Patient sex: F
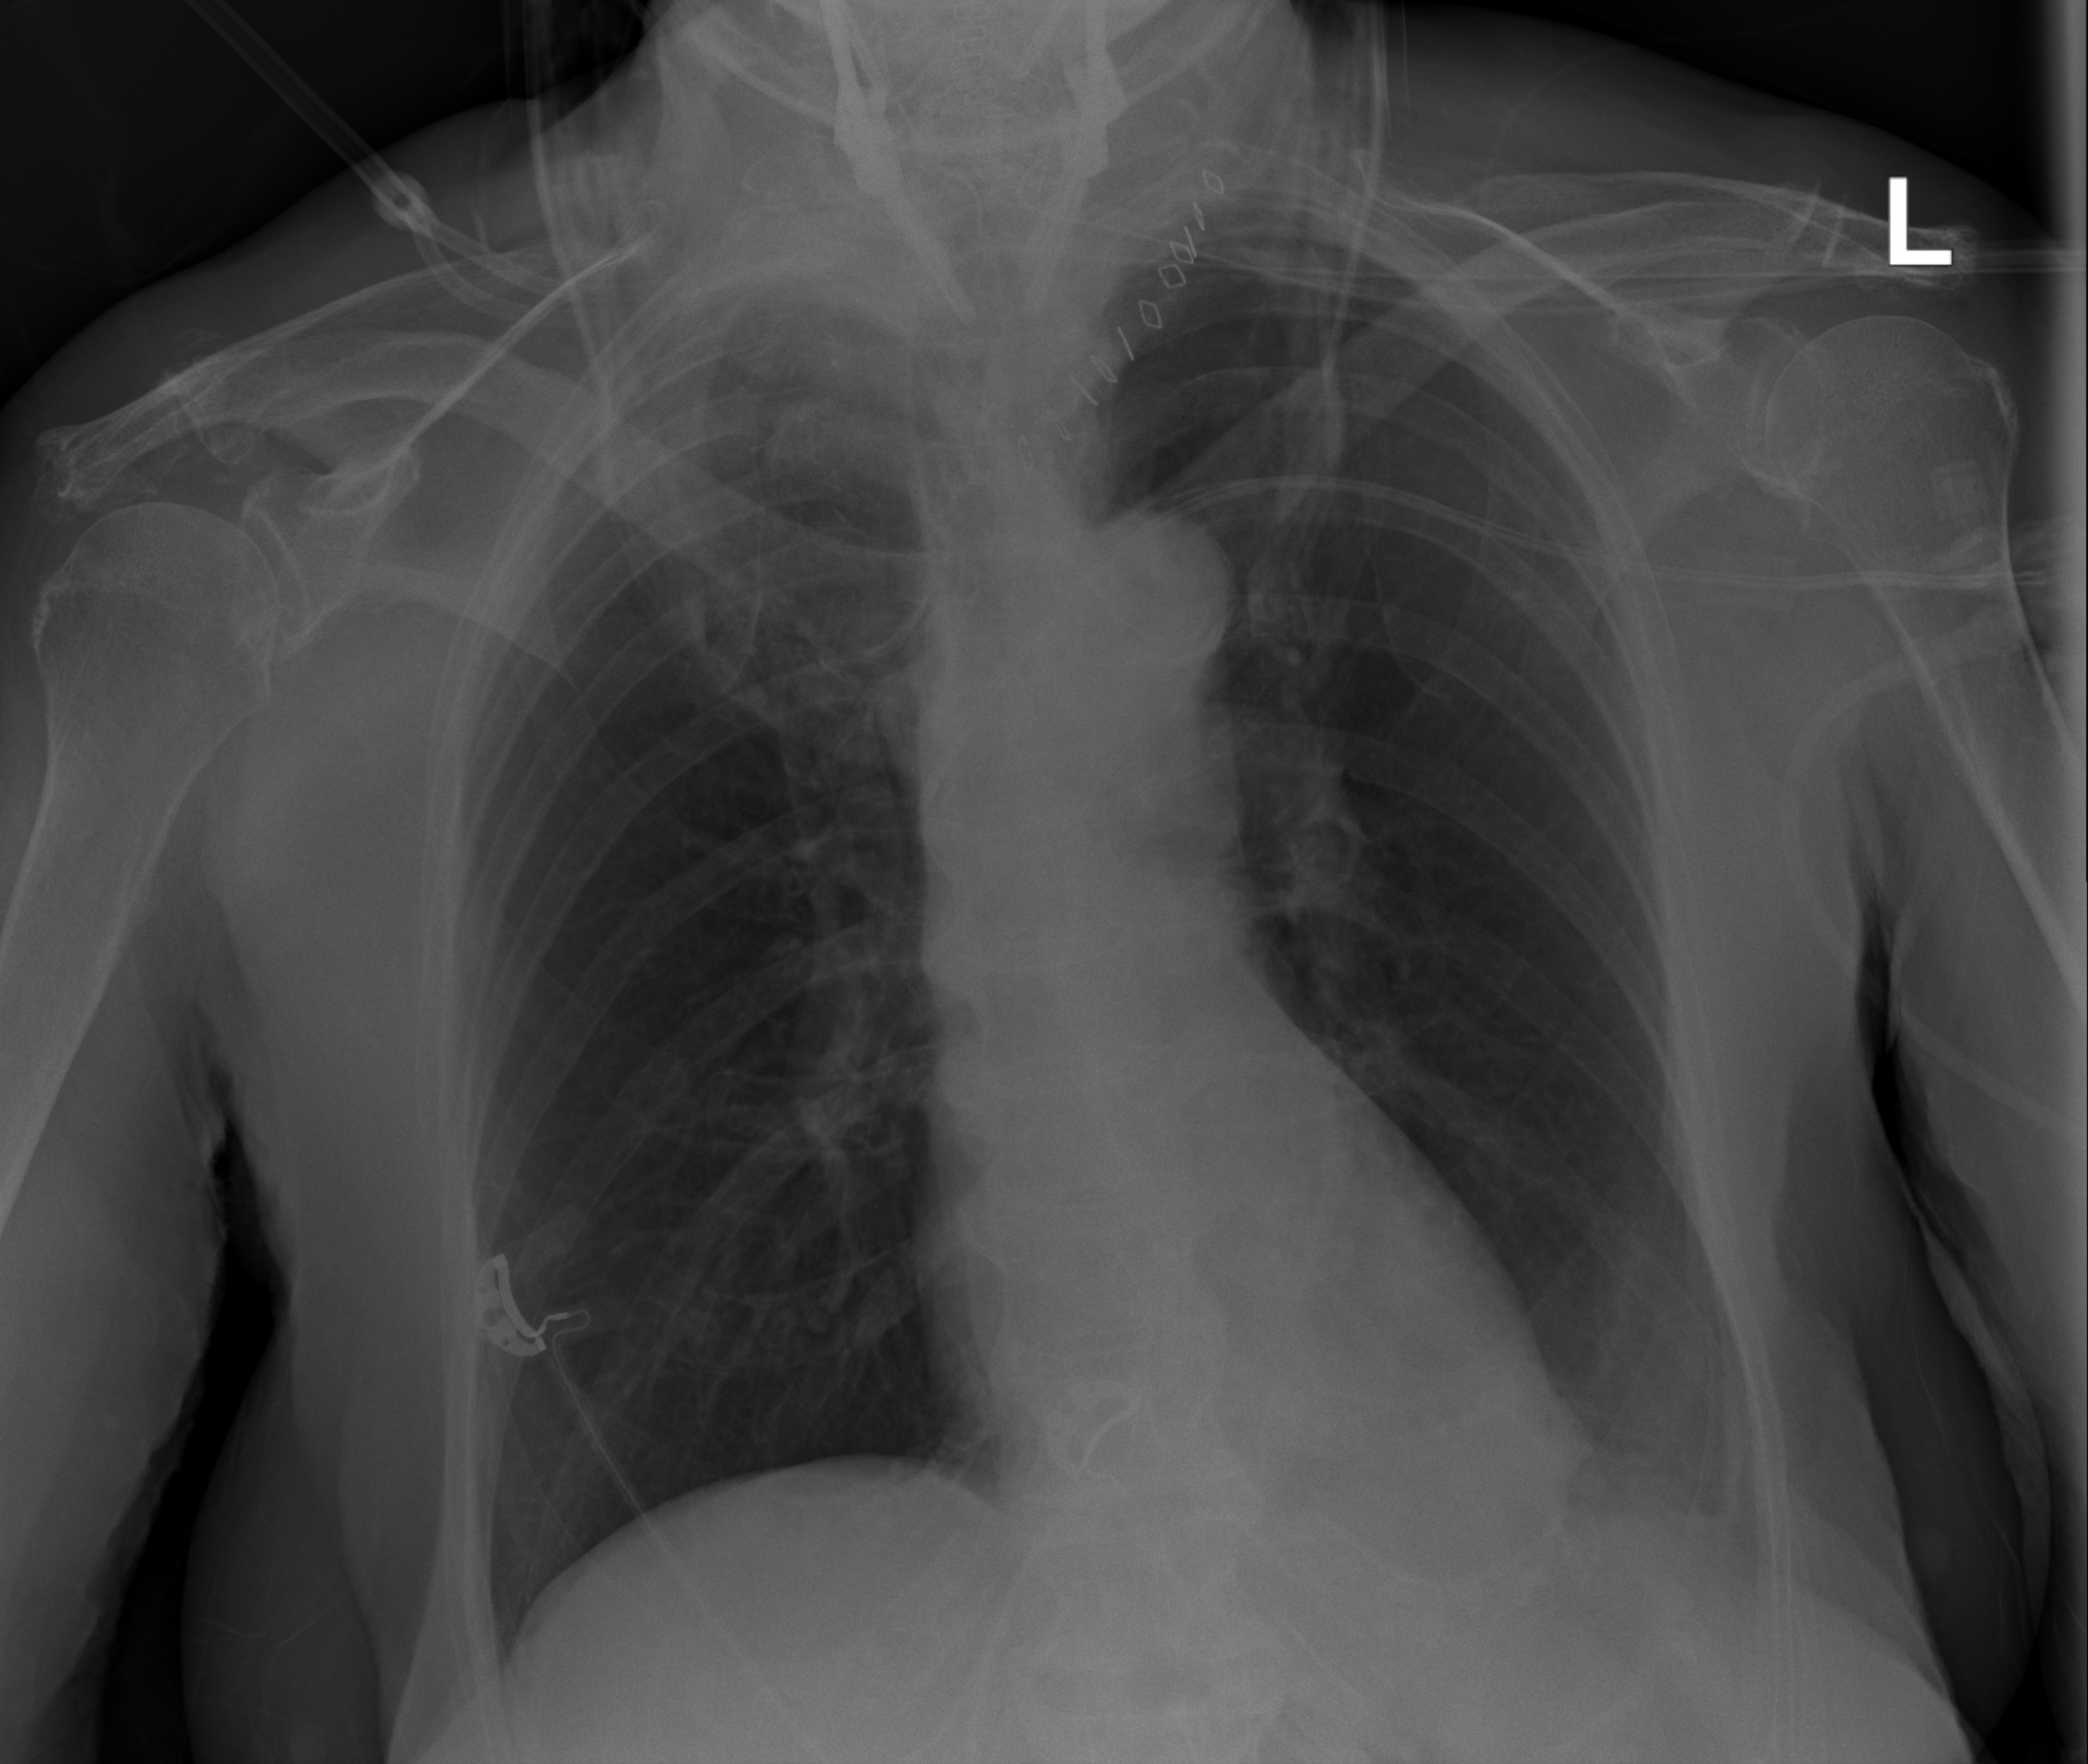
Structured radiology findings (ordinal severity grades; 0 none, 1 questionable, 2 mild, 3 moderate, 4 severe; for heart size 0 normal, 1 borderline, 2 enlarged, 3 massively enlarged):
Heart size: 0
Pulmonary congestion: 0
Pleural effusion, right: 0
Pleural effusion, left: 2
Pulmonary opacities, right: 0
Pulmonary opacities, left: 0
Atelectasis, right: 0
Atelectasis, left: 2